Question: I am new to objective C . i have created an ARC enabled application and modified build settings like Treat warning as error - YES and unused parameter - YES in Apple LLVM compiler 3.0 warning category in build setting. so in app Delegate file, UI Application in all the methods showing error. please see this attachment .
is it possible to resolve this issue or i need to modify the build setting again like "Unused parameter - NO"?
please guild me too resolve this issue .
Thank you
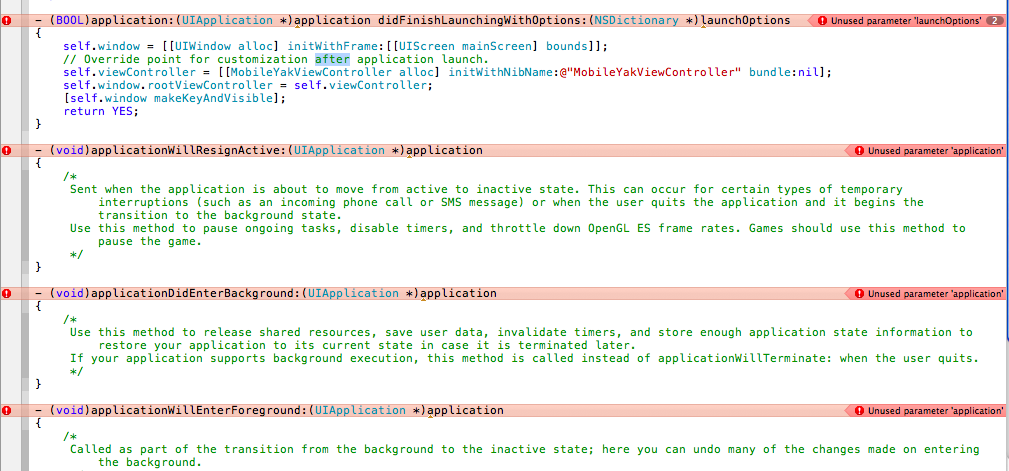
Answer: Turn off treat warnings as errors in your settings. This will fix the compiler errors you are getting.
Otherwise you can silence the errors one by one using the '__attribute__(unused)' specifier.
See <URL>